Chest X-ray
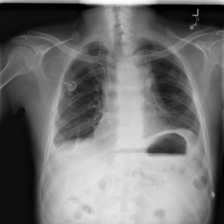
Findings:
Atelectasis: negative
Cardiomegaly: negative
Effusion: negative
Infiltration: negative
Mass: negative
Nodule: negative
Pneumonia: negative
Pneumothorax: negative
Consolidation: negative
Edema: negative
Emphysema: negative
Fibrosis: negative
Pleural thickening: negative
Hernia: negative